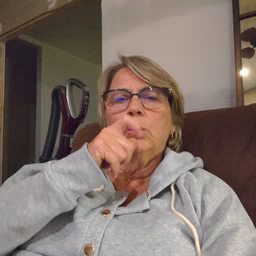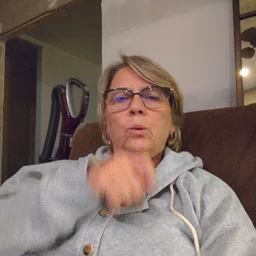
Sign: who